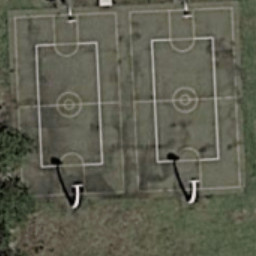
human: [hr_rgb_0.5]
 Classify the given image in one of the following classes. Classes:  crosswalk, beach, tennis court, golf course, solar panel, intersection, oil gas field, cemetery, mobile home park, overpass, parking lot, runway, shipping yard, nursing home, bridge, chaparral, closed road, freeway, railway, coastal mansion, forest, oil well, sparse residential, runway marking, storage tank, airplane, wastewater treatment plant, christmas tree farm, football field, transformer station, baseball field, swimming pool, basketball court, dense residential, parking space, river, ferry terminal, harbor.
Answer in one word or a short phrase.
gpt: basketball court